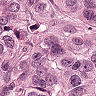
Metastatic tissue present: yes